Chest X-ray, PA view. Patient: 5 years old, sex M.
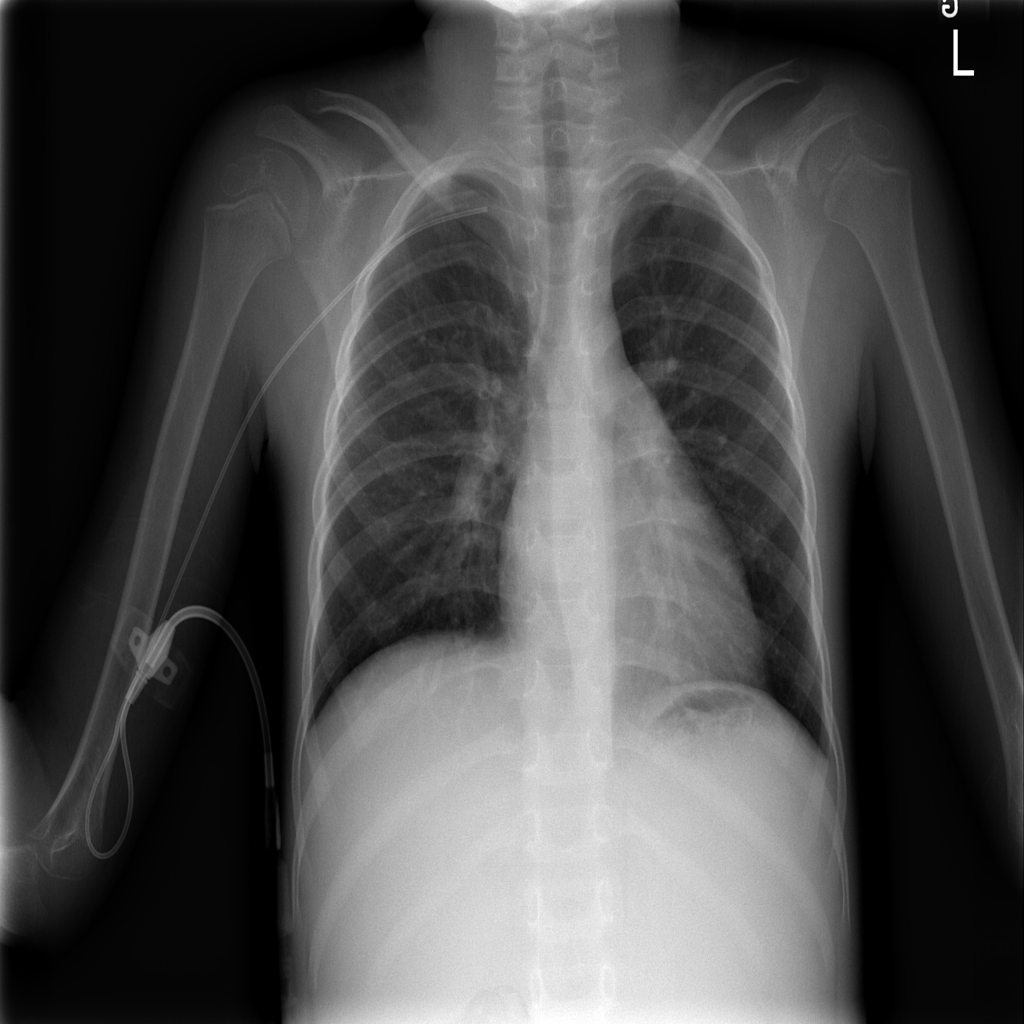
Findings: No Finding